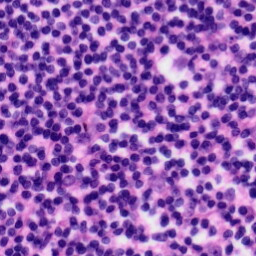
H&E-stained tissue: Tonsil